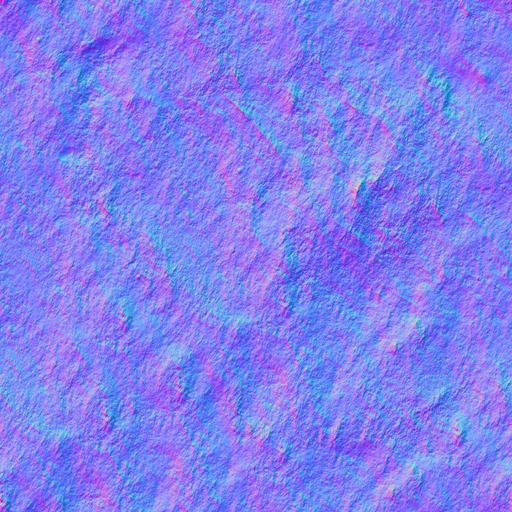
beige flat rock smooth stone